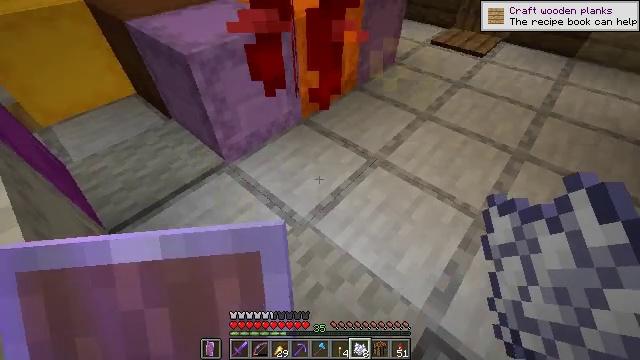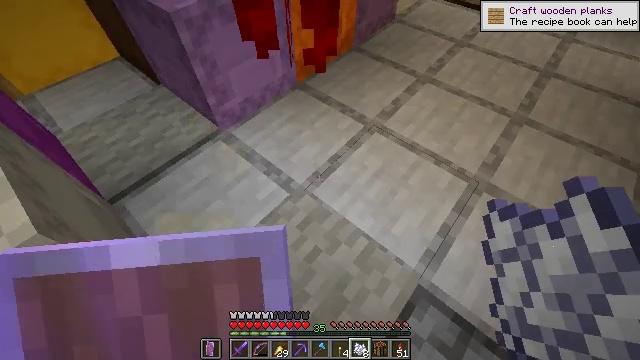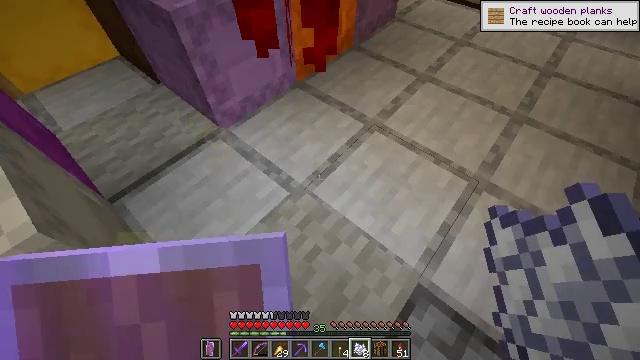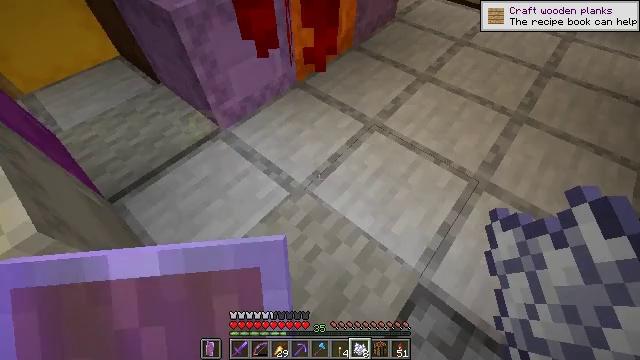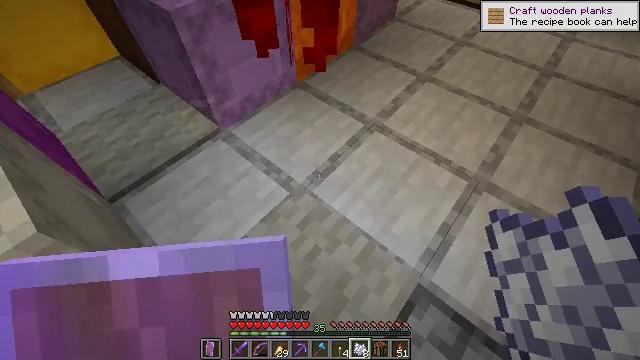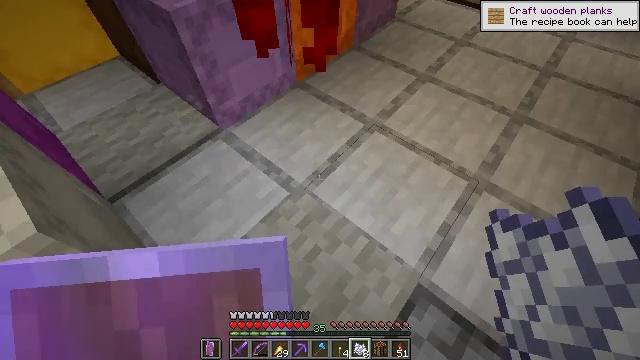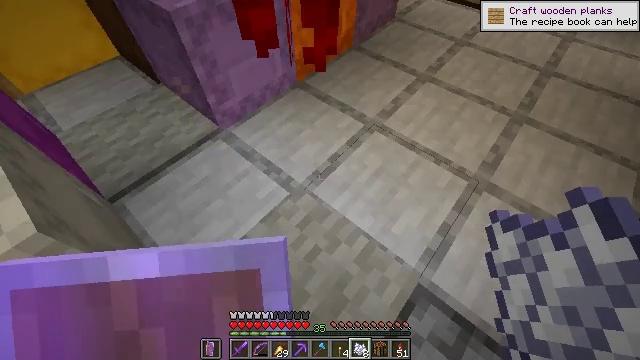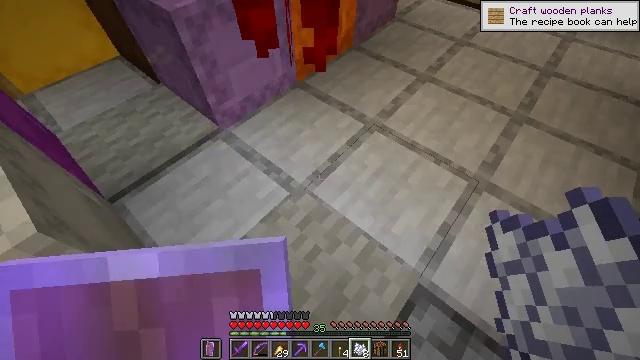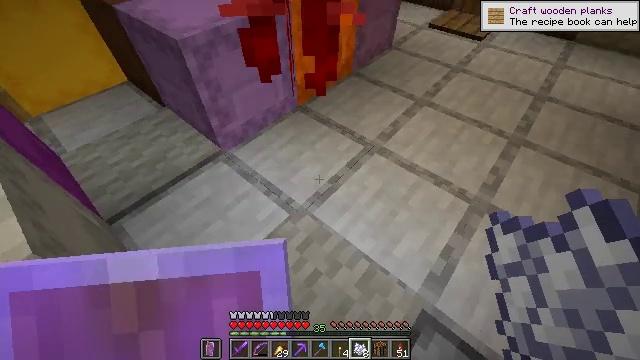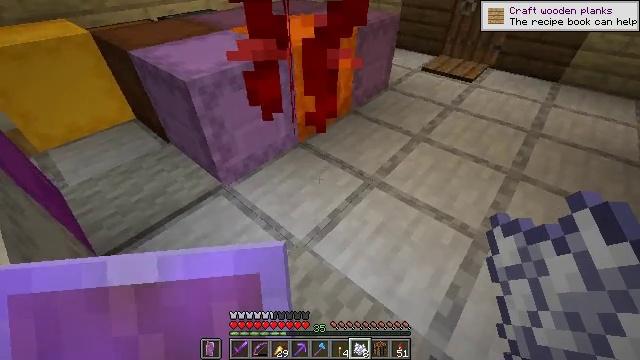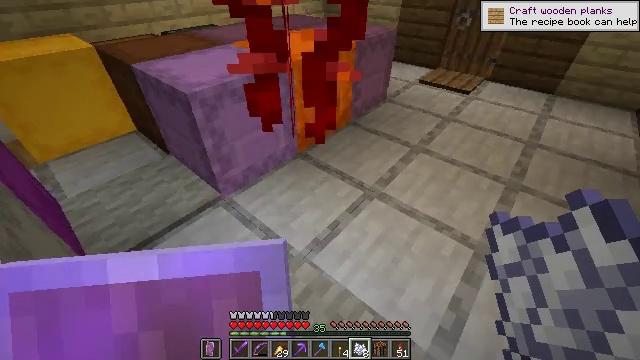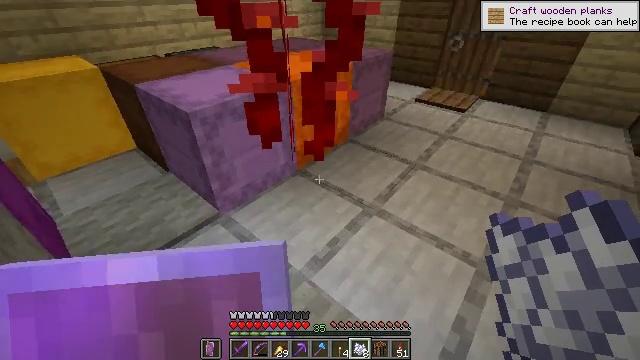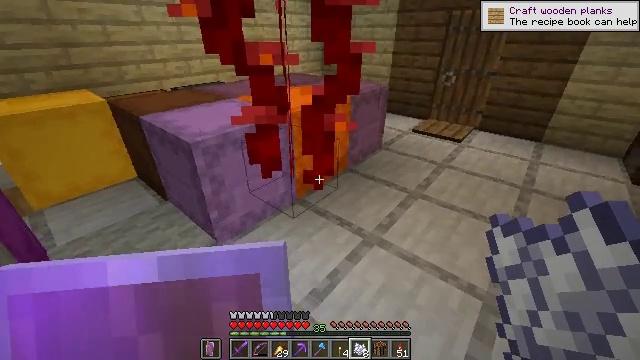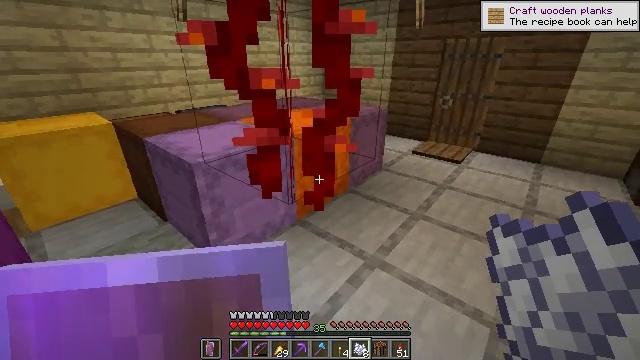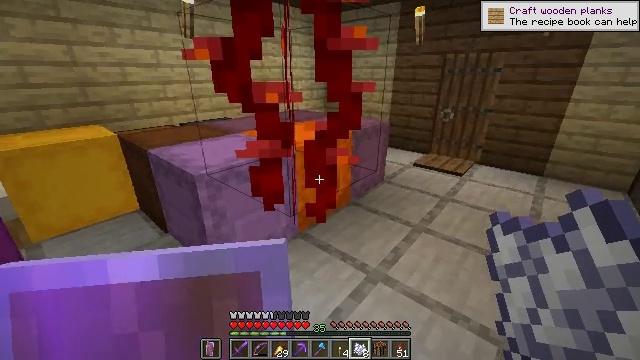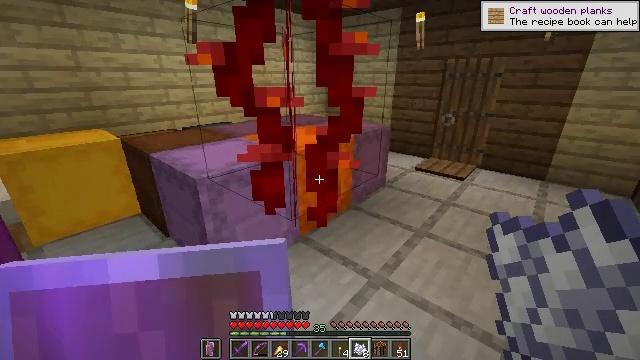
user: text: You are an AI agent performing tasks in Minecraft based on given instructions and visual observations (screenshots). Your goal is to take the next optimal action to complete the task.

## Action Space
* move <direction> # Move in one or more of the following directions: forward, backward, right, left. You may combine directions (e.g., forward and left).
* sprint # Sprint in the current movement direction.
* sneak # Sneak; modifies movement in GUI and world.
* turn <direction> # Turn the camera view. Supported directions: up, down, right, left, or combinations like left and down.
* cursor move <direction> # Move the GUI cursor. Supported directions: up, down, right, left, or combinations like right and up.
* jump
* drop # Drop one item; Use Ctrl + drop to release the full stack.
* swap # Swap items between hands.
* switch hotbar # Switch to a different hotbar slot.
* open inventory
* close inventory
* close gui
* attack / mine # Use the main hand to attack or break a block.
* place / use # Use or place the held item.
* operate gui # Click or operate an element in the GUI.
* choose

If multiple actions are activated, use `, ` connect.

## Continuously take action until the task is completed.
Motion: motion action
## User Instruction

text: Harvest weeping vines plant from the ceiling or ground.
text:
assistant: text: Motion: turn right and down
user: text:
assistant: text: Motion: no_op
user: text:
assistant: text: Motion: no_op
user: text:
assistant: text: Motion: no_op
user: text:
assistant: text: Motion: no_op
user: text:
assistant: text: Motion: no_op
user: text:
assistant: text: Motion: no_op
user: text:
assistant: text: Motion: turn up
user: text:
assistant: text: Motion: turn up
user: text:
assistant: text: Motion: turn up
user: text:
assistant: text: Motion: turn up
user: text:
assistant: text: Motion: turn up
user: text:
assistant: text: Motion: turn up
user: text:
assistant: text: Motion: turn up
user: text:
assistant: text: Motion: no_op
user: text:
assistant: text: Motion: no_op
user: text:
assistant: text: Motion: no_op
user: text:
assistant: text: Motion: no_op
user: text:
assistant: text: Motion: no_op
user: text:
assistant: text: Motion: no_op
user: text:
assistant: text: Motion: no_op
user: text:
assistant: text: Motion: no_op
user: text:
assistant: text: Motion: no_op
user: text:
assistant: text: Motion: no_op
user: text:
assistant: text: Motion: no_op
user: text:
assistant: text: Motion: turn left and up
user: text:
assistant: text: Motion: turn up
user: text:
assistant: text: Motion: turn up
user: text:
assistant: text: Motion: turn up
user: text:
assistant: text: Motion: no_op